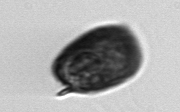
Label: Prorocentrum_micans